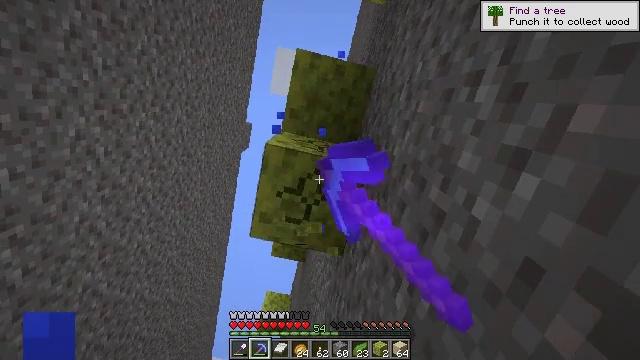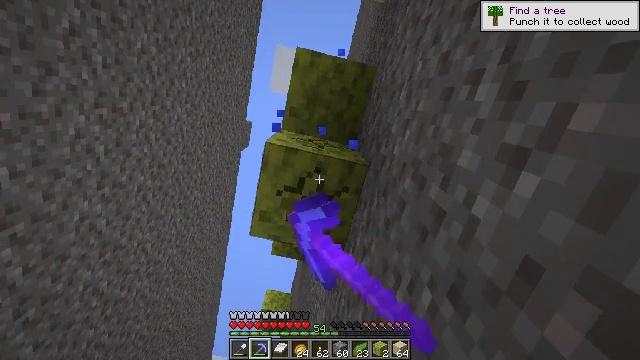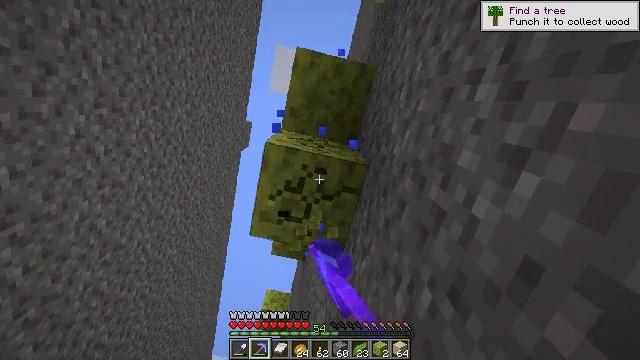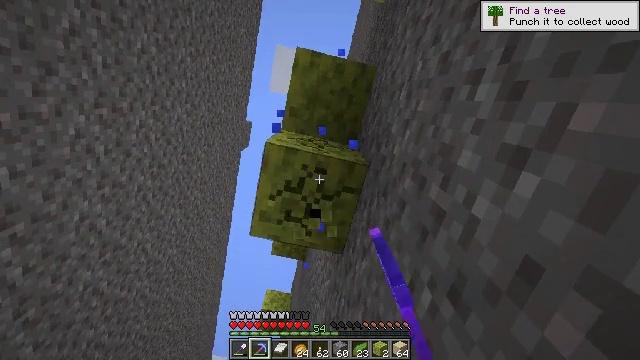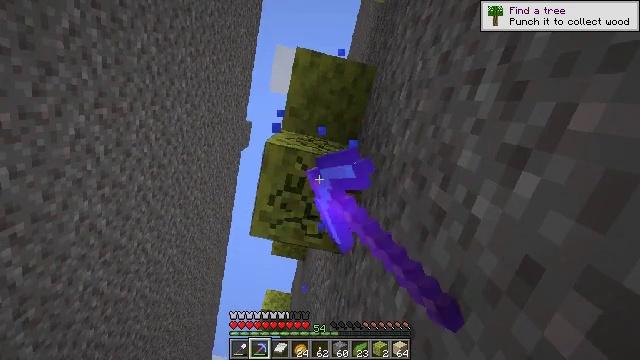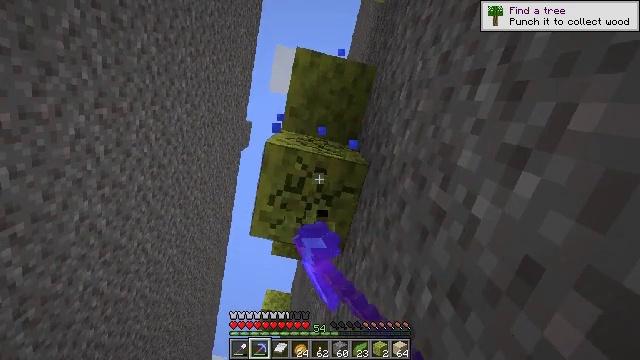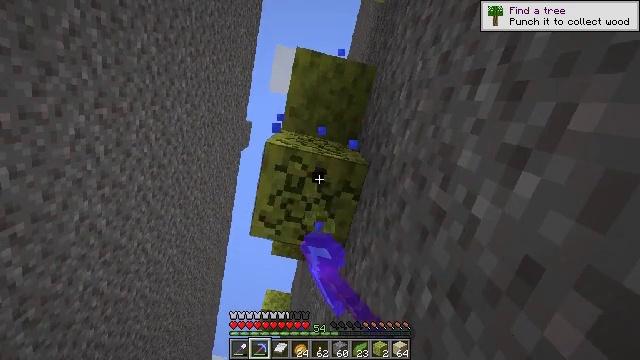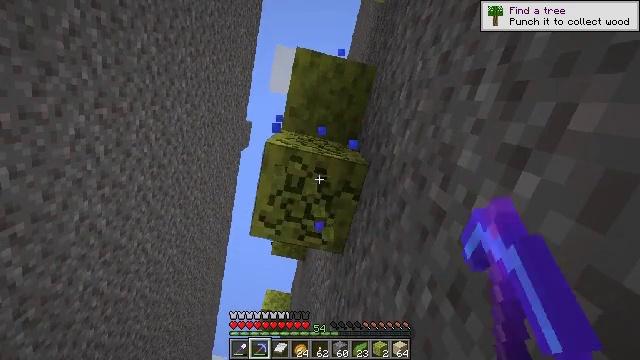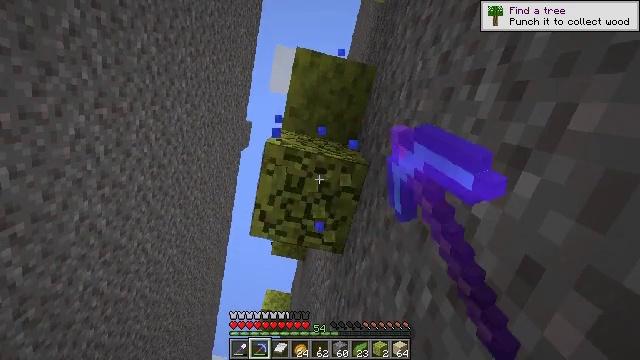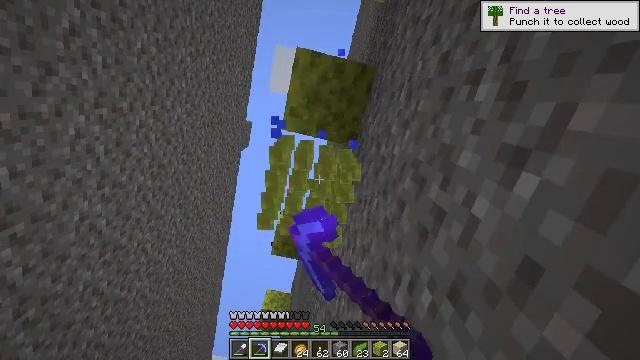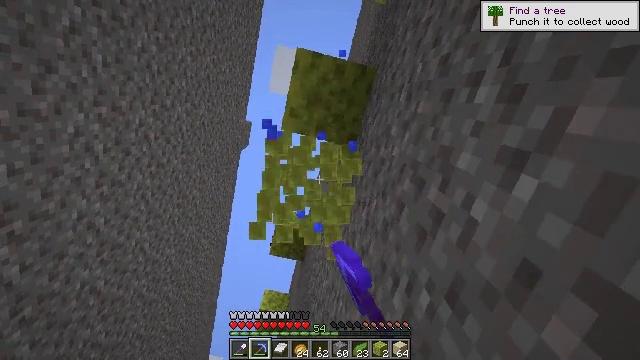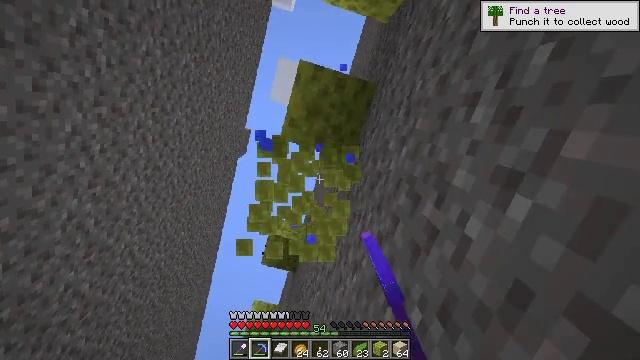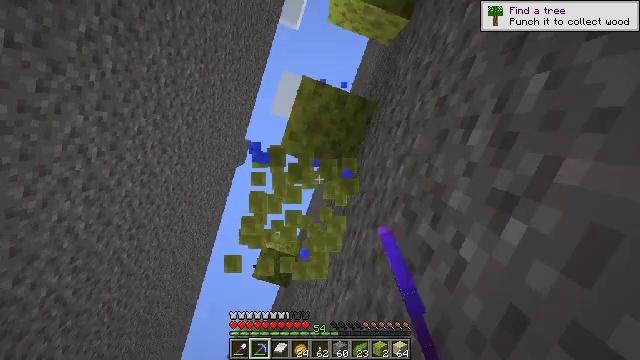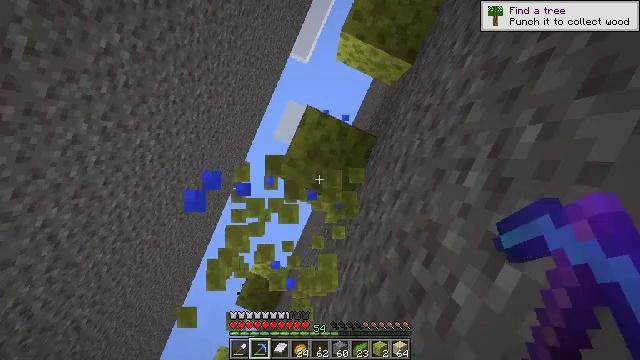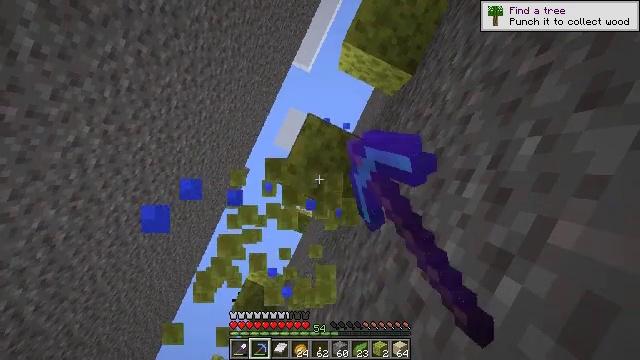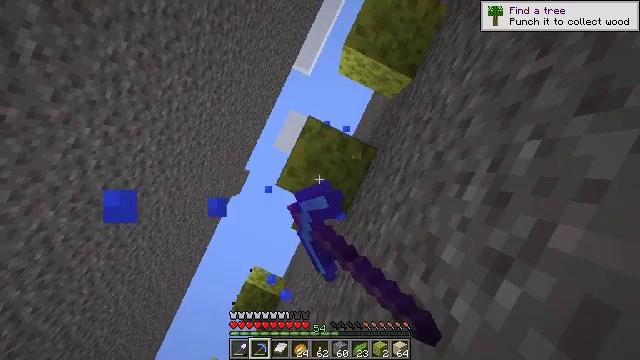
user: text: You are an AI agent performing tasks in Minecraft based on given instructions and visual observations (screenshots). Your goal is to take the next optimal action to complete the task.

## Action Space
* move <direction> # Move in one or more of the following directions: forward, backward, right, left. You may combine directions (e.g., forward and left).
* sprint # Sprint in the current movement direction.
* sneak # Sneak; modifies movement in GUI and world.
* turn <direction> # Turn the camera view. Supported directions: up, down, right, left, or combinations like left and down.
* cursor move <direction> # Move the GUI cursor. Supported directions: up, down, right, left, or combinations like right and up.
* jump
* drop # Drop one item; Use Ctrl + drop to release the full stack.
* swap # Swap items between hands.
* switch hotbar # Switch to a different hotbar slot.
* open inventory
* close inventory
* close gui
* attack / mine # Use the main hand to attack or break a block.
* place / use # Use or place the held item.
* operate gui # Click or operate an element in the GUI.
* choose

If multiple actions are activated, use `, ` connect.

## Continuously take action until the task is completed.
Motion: motion action
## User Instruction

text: Mine the wet sponge underwater.
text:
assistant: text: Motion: attack / mine
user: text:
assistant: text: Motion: attack / mine
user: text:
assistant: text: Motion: attack / mine
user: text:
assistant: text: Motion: attack / mine
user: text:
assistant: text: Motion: attack / mine
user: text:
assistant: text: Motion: attack / mine
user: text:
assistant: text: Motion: attack / mine
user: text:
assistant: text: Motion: attack / mine
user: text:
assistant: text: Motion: attack / mine
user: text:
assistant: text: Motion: attack / mine
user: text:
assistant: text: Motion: turn right and up, attack / mine
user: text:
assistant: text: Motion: turn right and up, attack / mine
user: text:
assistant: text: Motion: turn right and up, attack / mine
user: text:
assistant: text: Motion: turn right and up, attack / mine
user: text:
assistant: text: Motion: attack / mine
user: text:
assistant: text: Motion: attack / mine
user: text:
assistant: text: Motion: attack / mine
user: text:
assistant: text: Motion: attack / mine
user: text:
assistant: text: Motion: attack / mine
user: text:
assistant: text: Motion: attack / mine
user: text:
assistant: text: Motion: attack / mine
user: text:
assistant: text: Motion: attack / mine
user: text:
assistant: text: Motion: attack / mine
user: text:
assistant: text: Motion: turn right, attack / mine
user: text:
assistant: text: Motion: turn right and up, attack / mine
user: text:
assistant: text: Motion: turn right and up, attack / mine
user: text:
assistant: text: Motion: turn right and up, attack / mine
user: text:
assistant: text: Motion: attack / mine
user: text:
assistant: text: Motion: attack / mine
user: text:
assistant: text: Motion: attack / mine